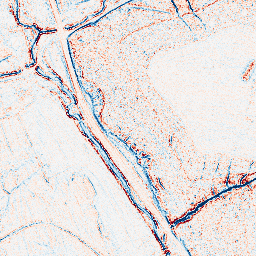
Category: edge_preserving
Decomposition family: bilateral
Decomposition parameters: d: 5
sigma_color: 100
sigma_space: 100
Upsampling method: sinc_blackman
Upsampling parameters: scale: 4
kernel_size: 16
Upsampling scale: 4